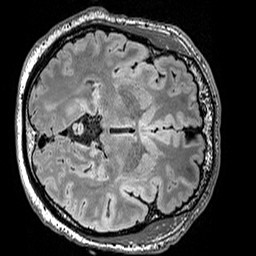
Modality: FLAIR
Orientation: axial
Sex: male
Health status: ill
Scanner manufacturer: siemens
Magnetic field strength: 3 T
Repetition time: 5 s
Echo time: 0.388 s